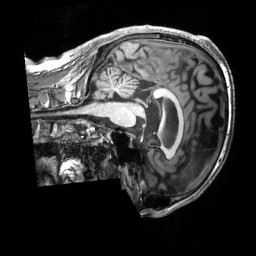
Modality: T1w
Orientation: sagittal
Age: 54
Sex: male
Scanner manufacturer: siemens
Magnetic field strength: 3 T
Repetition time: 2.3 s
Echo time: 0.00228 s